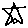
Label: star